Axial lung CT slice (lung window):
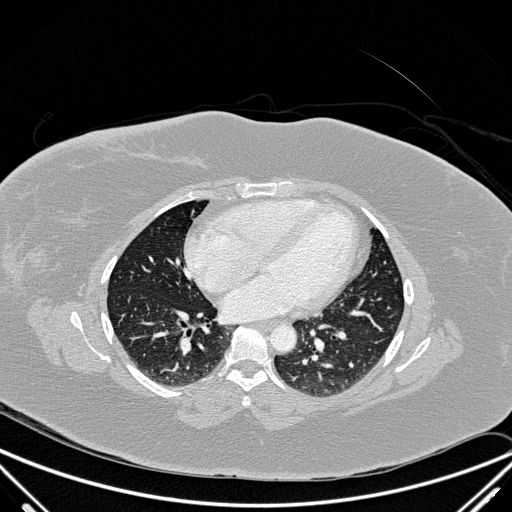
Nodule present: no